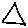
Label: triangle